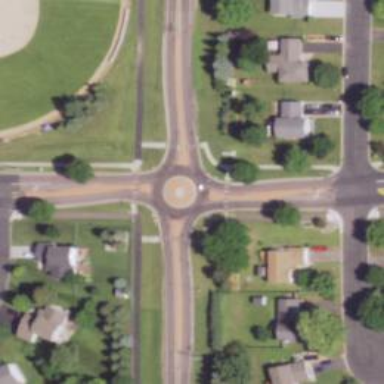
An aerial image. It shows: Tertiary road with asphalt surface leading to roundabout.